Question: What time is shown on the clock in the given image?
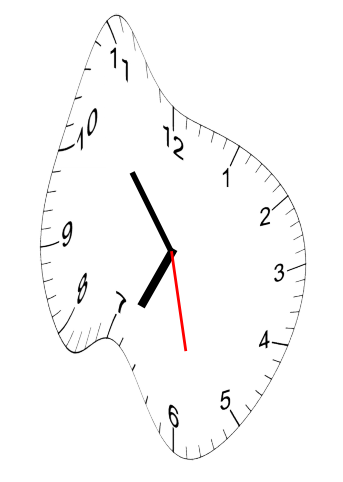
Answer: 06:53:28